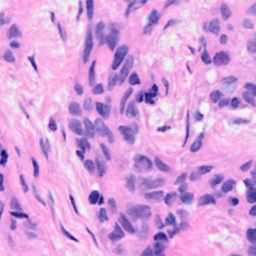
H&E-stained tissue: Breast